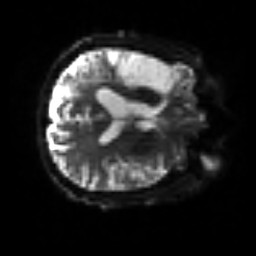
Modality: sbref
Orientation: axial
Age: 56
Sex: male
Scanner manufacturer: siemens
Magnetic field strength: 3 T
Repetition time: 3.2 s
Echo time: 0.081 s